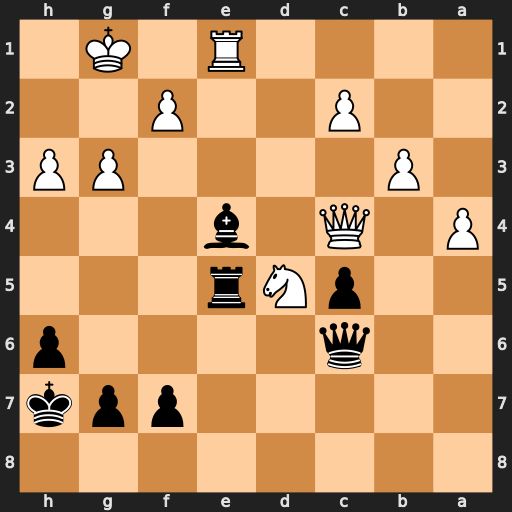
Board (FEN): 8/5ppk/2q4p/2pNr3/P1Q1b3/1P4PP/2P2P2/4R1K1
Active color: b
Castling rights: -
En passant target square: -
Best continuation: Bxd5 Rxe5 Bxc4